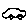
Label: car